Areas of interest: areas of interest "Capital Ice Skating Rink"
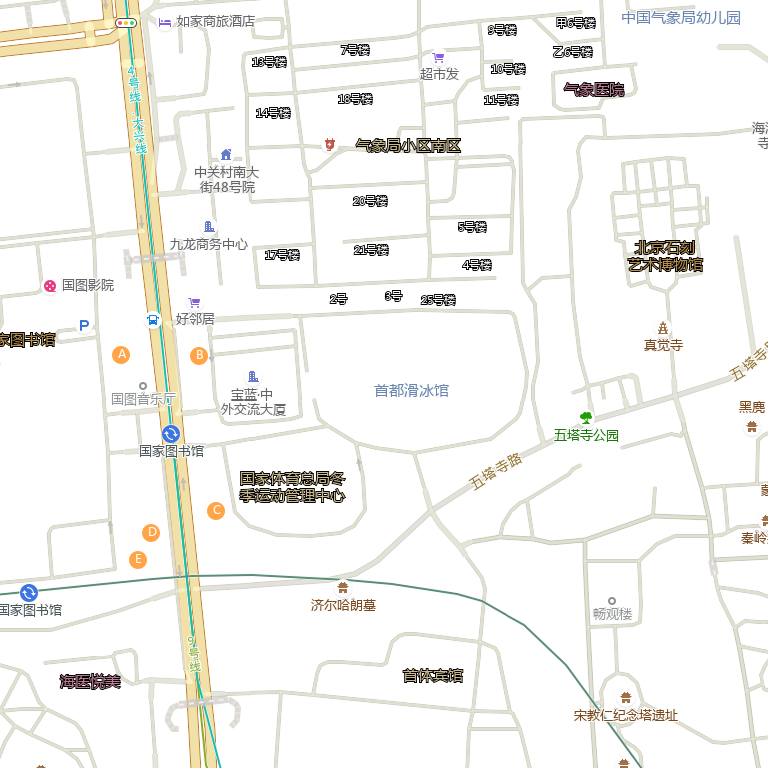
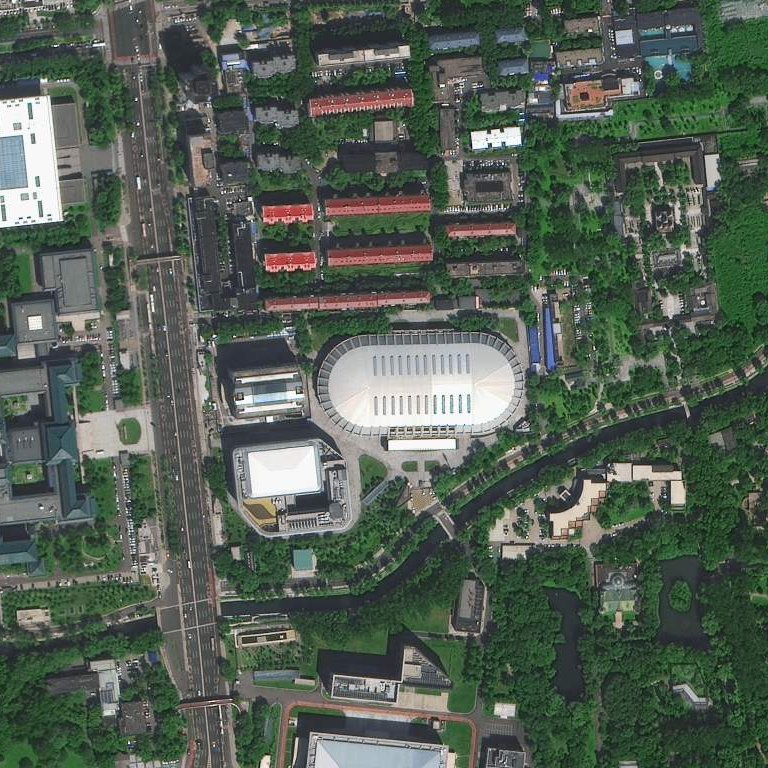